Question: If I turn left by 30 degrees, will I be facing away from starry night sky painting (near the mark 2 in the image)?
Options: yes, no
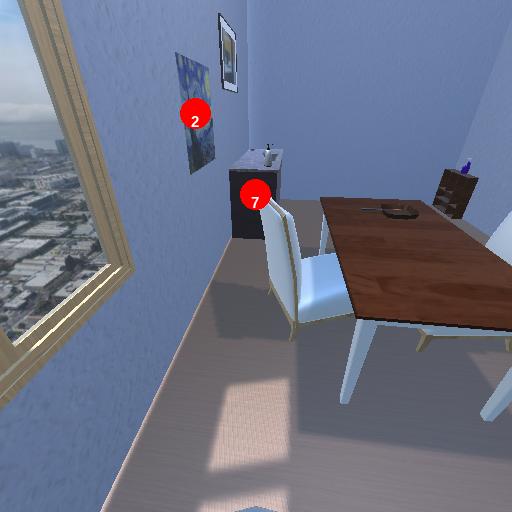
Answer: yes